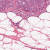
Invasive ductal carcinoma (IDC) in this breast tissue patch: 0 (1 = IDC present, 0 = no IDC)